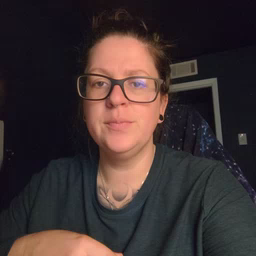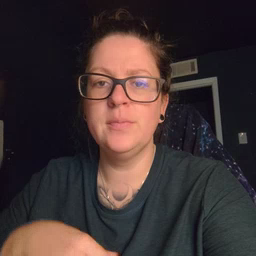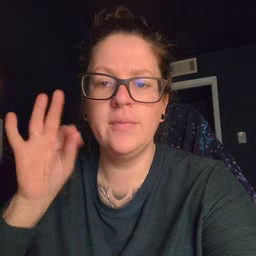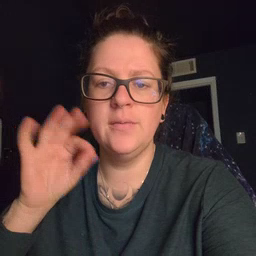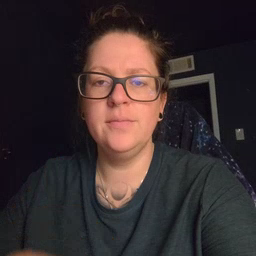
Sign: find